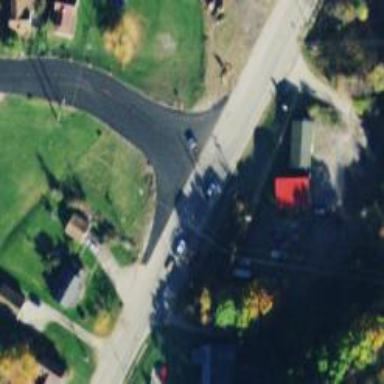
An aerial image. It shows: Road with stop sign.